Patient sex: M
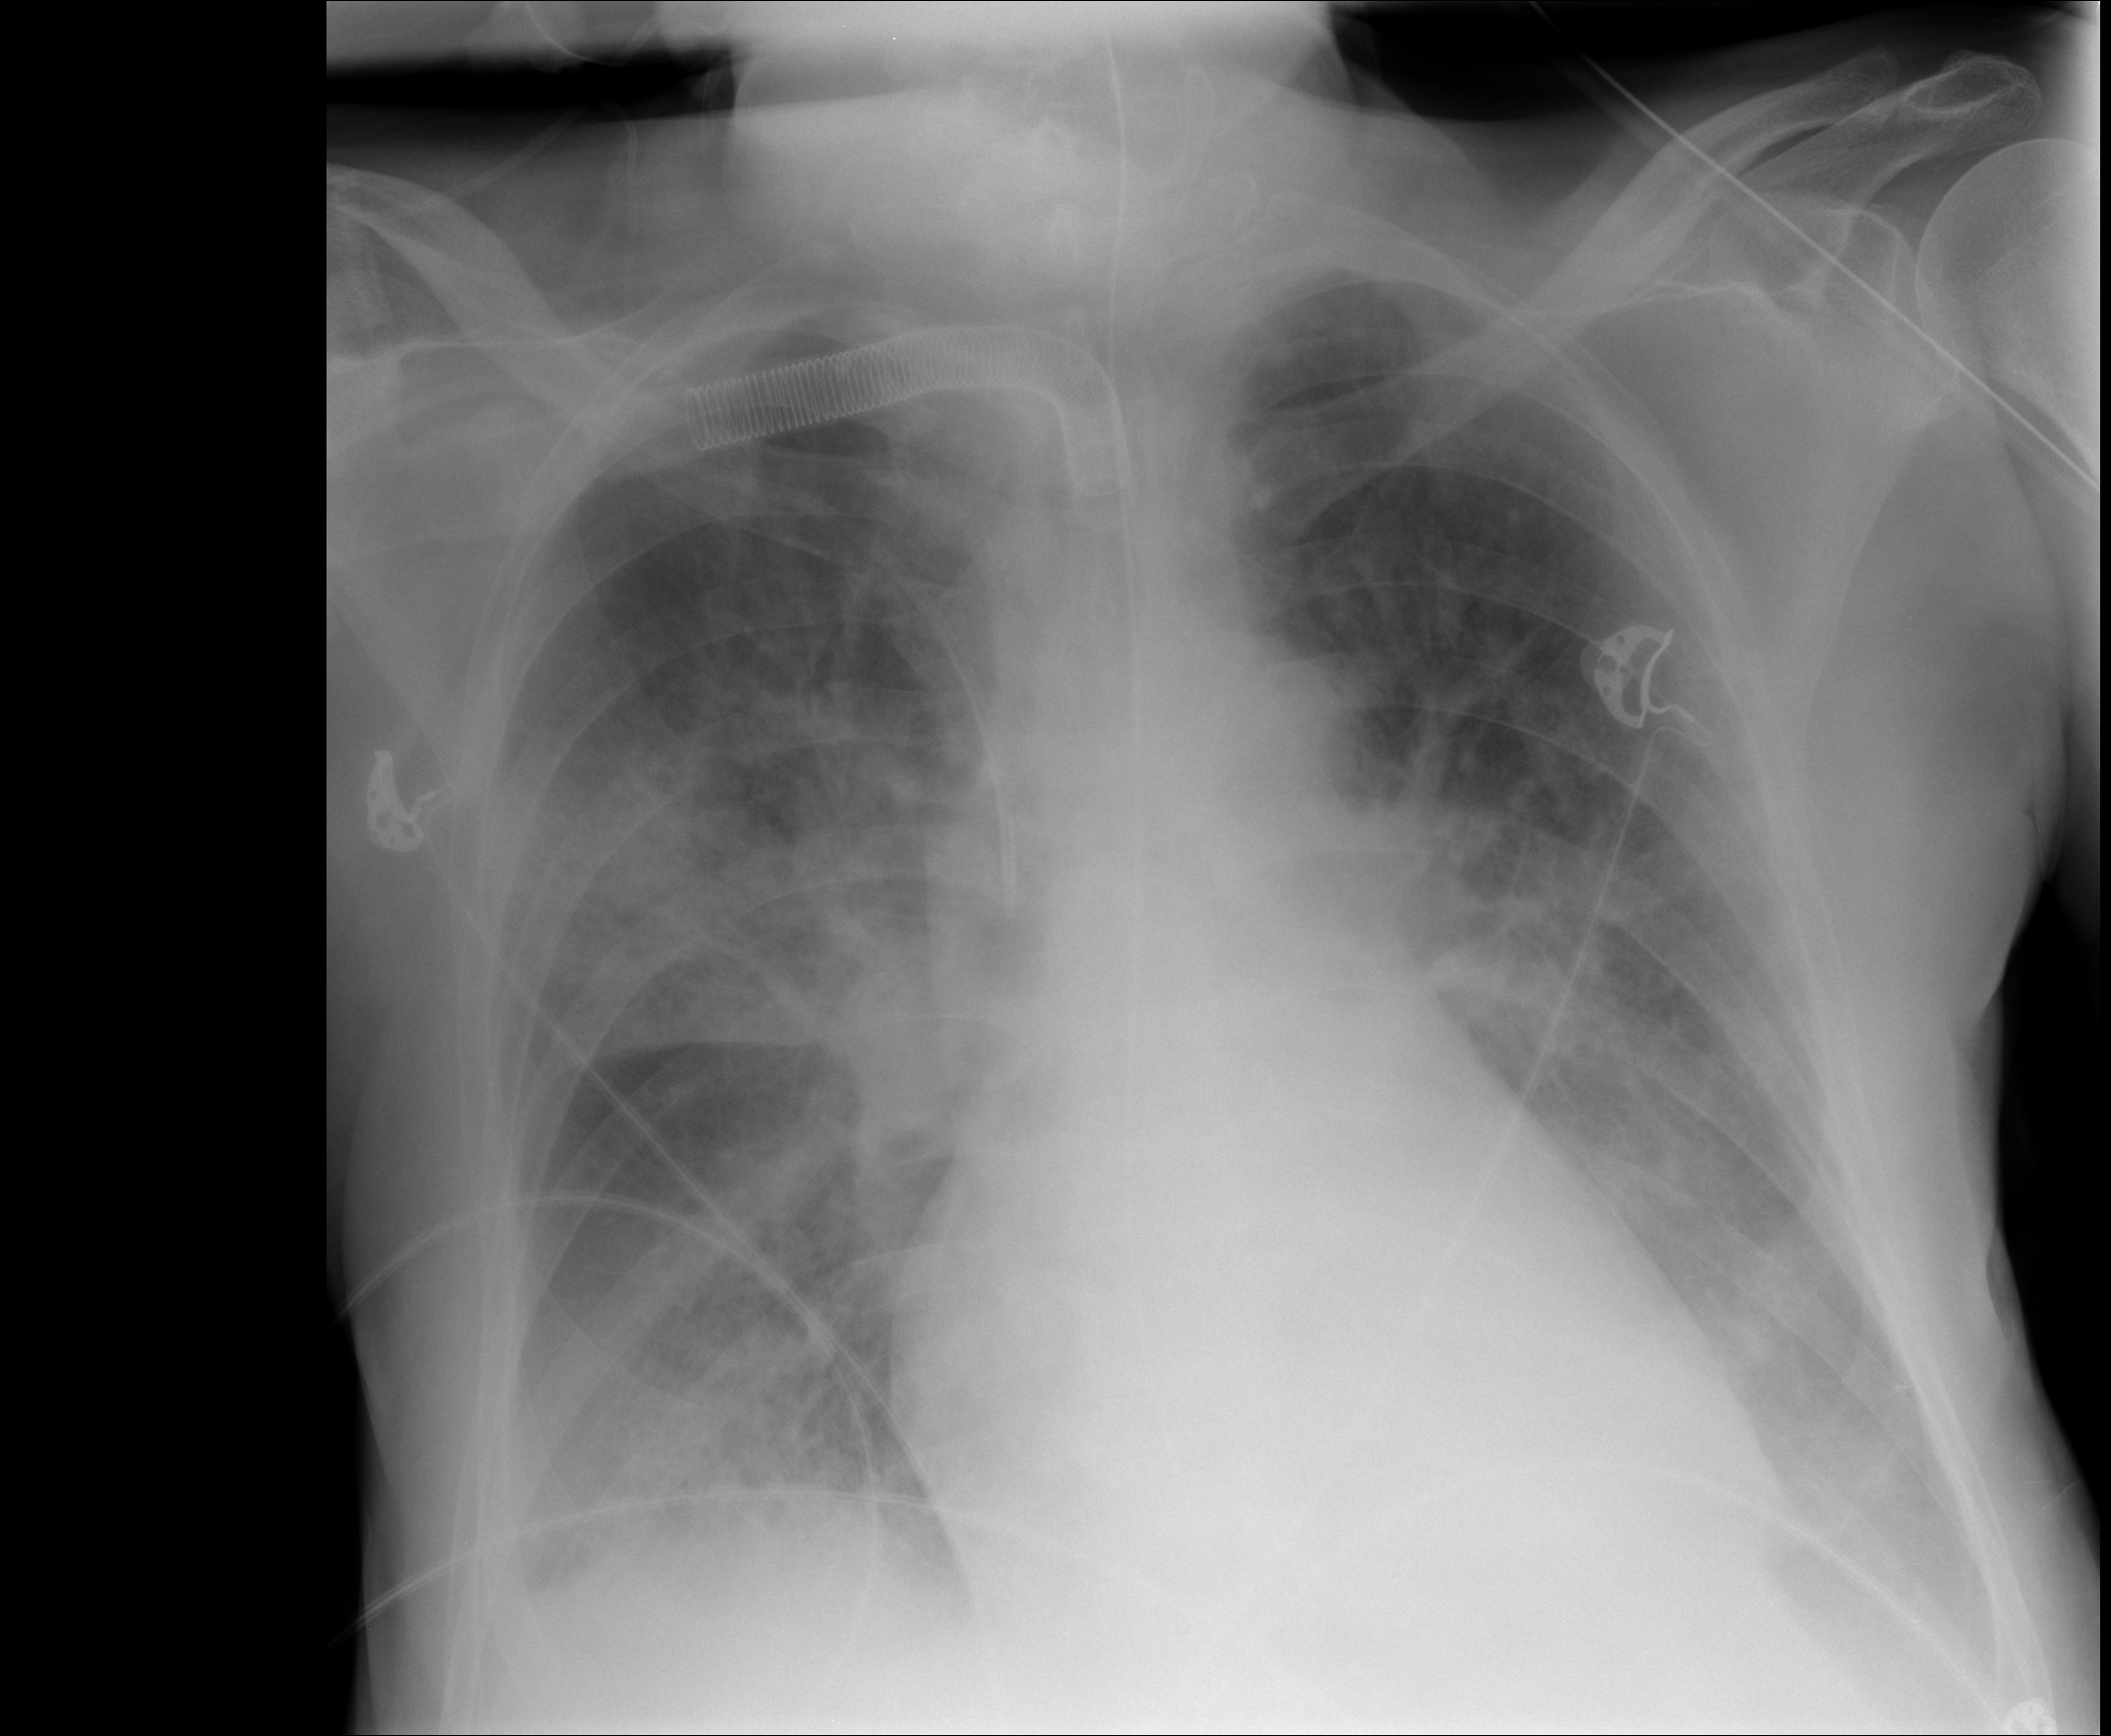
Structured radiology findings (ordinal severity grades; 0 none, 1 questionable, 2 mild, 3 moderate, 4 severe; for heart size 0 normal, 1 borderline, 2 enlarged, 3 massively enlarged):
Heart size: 1
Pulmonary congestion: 2
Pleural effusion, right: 2
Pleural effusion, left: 2
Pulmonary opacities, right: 0
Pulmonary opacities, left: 0
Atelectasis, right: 0
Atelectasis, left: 0